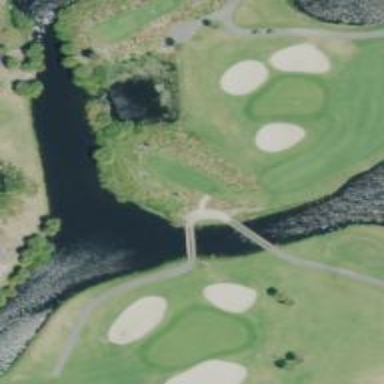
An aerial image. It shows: Footway that serves as golf path.